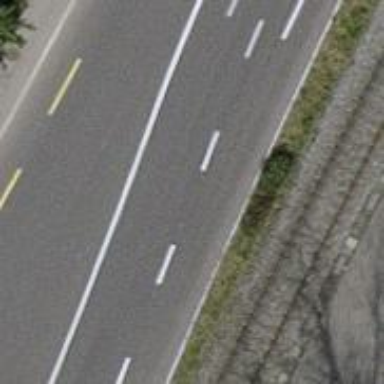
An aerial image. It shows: Secondary road with asphalt surface and dedicated cycle lane.